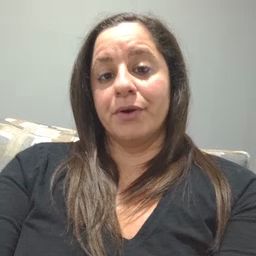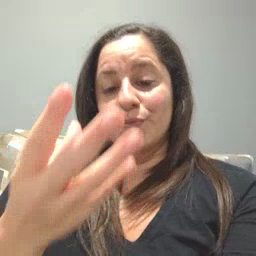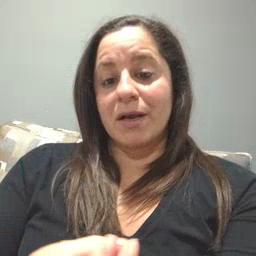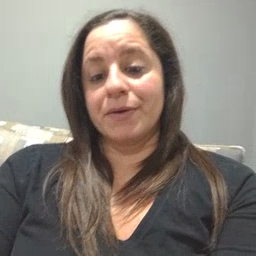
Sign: wet